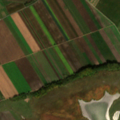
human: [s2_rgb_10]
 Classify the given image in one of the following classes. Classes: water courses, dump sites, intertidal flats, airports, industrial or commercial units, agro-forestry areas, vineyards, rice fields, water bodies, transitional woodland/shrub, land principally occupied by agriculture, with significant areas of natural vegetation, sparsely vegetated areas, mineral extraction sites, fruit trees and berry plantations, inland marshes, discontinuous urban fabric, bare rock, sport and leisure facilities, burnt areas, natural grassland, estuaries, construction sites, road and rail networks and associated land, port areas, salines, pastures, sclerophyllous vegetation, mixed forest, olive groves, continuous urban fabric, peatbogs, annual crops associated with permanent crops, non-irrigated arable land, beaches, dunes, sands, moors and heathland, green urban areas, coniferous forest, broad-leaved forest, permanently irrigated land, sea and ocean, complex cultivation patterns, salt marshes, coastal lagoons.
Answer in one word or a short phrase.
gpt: non-irrigated arable land, vineyards, natural grassland, inland marshes, water bodies